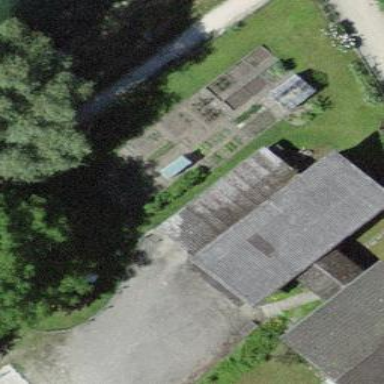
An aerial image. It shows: Garage building.